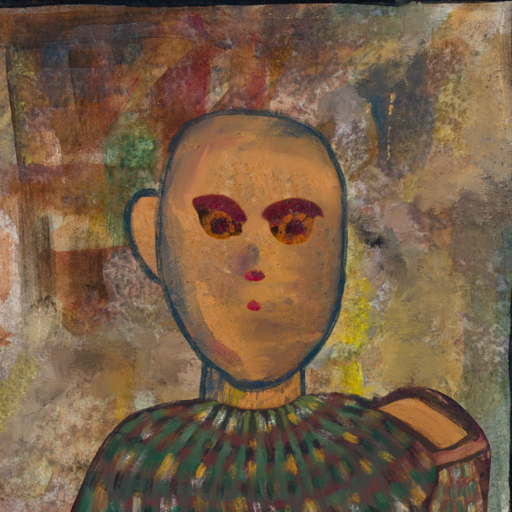
Background: Mosgoul, Head And Neck Front: In_The_Sun, Face Front: Doll, Bust: After_Raid, Hair Front: Blank, Head Accessory: Blank, Second Necklace: Blank, Necklace: Blank, Baby: Blank